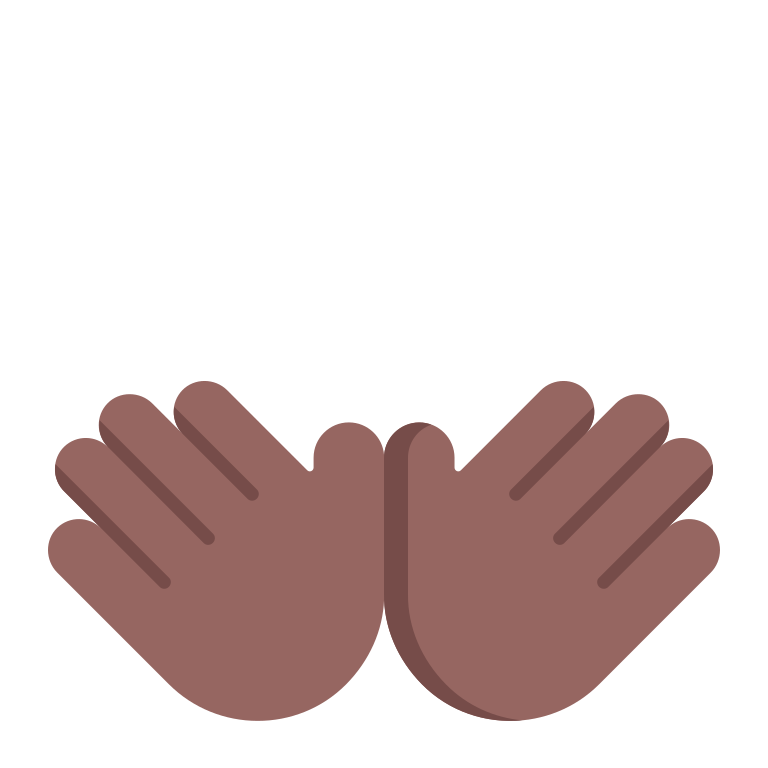
open hands flat  dark